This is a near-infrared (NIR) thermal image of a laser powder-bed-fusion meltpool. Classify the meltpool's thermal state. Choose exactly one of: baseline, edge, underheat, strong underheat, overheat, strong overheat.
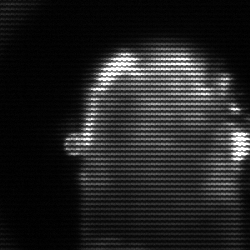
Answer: baseline